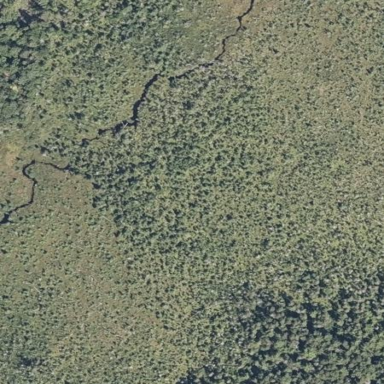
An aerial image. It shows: Bog wetland.